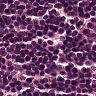
Metastatic tissue present: no